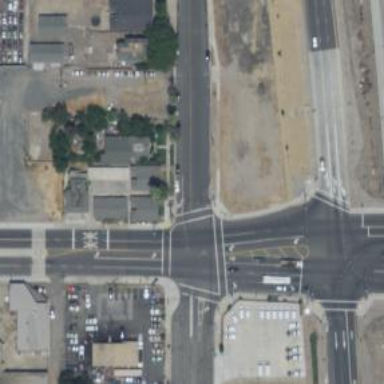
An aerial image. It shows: Secondary road with separate sidewalk.